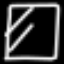
Label: square